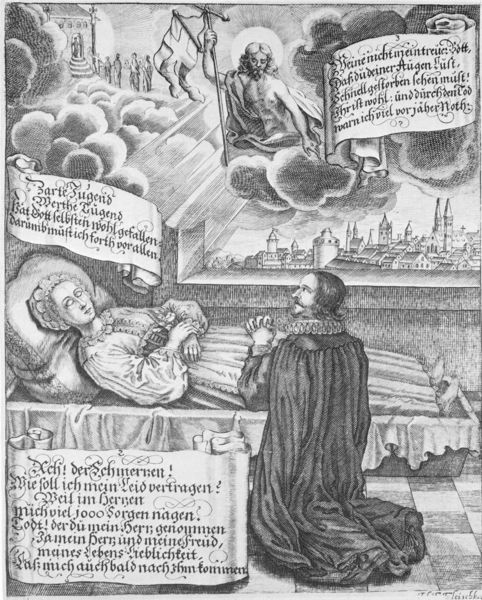
Titel: Zarte Jugend Werthe Tugend
Künstler: Johann Friedrich Fleischberger
Standort: Wolfenbüttel
Institution: Herzog August Bibliothek
Schlagwörter: gott, himmel, kopf, mann, umhang, wolken, fluss, landschaft, menschen, stadt, fenster, frau, grau, kleid, schwarz, weiss, zeichnung, haus, schloss, tuch, wolke, haube, rock, schachbrettmuster, bart, mütze, arme, barock, bluse, kragen, leiche, tod, tot, toter, trauer, hände, kirche, sonne, boden, gewand, mantel, mutter, tugend, turm, engel, schrift, liegen, fußboden, schuhe, fahne, mauer, grafik, graphik, kissen, polster, inschrift, bett, deutsch, stufen, knie, stadtansicht, krank, buch, kreuz, türme, strahlen, druck, stich, illustration, text, knien, tote, strahl, kacheln, beten, gebet, krause, rolle, wappen, öffnung, sarg, christus, jesus, leichentuch, sterben, totenbett, schmerz, knieen, kruzifix, zeilen, maria, betend, gloriole, sohn, leipzig, altdeutsch, himmelfahrt, nürnberg, standarte, inschriften, latein, stifter, schriftband, sterbebett, auferstandener, seriendruck, gebete, schriftbänder, himmlisch, fürbitte, schihe, stervend, totenbahre, emblematik, txt, treppe stadt, himmelengel